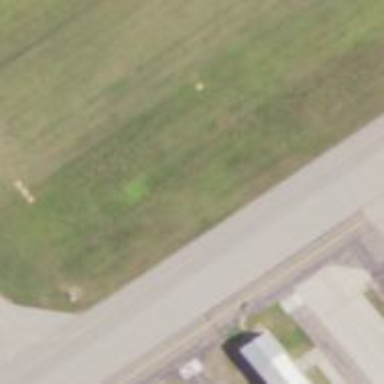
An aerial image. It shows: Image of taxiway at airport.